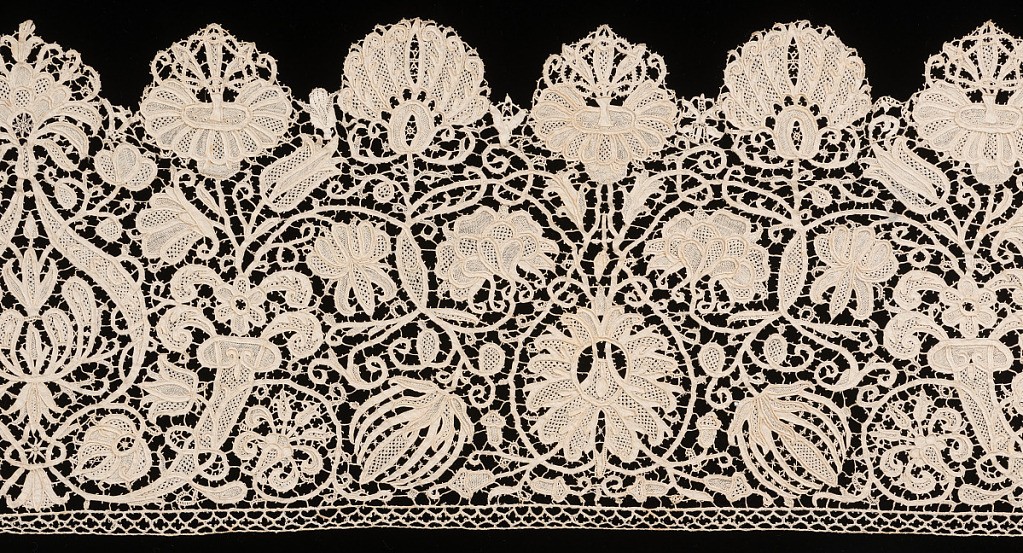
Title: Band
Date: early 17th century
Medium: linen Technique: needle lace
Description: Needle lace with vertically symmetrical pattern with cornucopia and flowering vines. Edges of pattern outlined by buttonhole stitches over a cord.